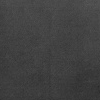
Atmospheric dust classification: dusty